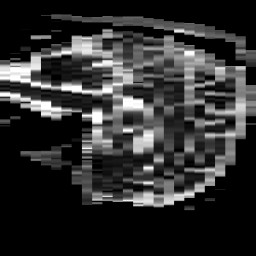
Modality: ADC
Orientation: sagittal
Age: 55
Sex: male
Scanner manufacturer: philips
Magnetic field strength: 3 T
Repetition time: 3.929 s
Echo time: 0.05989 s